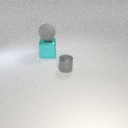
small gray metal cylinder in front of large cyan metal cube